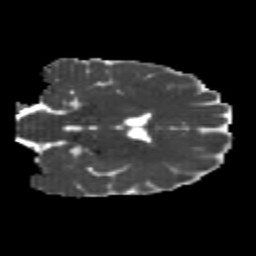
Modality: MD
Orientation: coronal
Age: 21
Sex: female
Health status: healthy
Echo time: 0.074 s